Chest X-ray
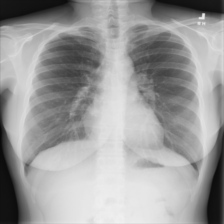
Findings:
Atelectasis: negative
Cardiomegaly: negative
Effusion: negative
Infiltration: negative
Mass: negative
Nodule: negative
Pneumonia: negative
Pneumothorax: negative
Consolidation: negative
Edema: negative
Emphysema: negative
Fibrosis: negative
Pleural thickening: negative
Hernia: negative